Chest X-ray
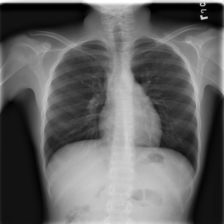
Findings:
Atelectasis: negative
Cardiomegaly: negative
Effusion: negative
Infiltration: negative
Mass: negative
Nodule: negative
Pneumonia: negative
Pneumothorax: negative
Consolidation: negative
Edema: negative
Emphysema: negative
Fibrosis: negative
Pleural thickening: negative
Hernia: negative